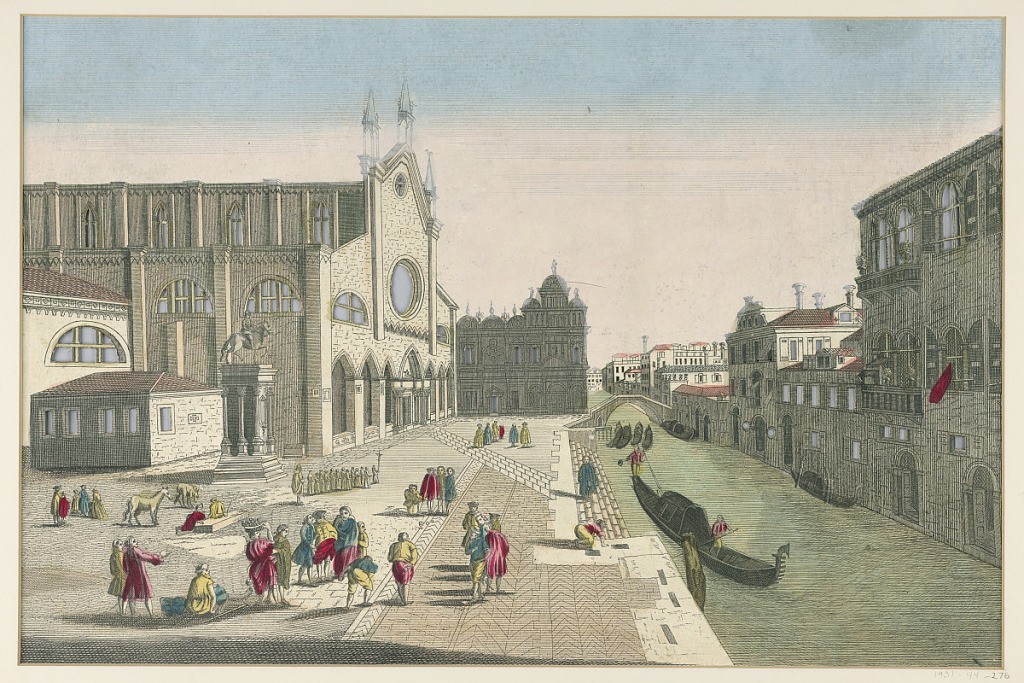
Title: Peep-Show Print: Venice
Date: mid- 18th century
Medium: Engraving, brush and wash on paper
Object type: Print
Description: View of Venetian canal.